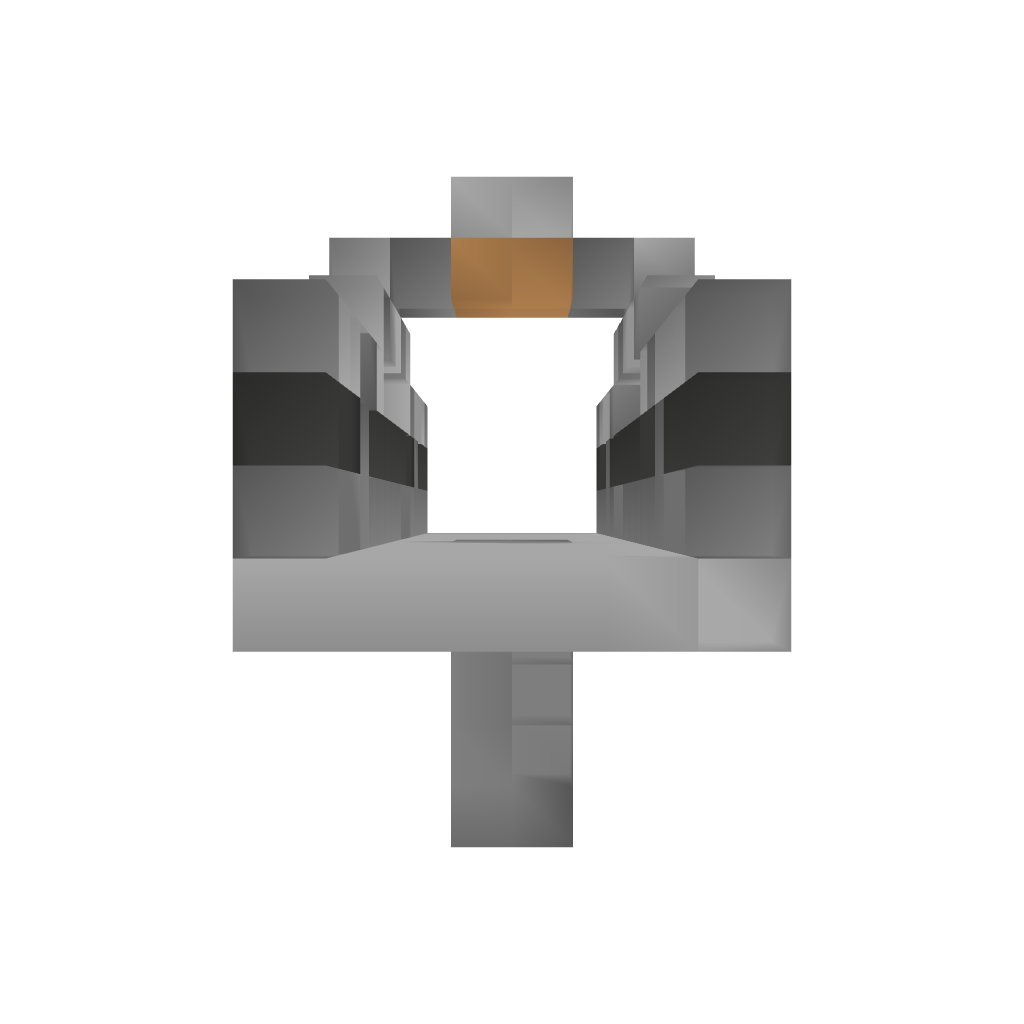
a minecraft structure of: Stone Bridge